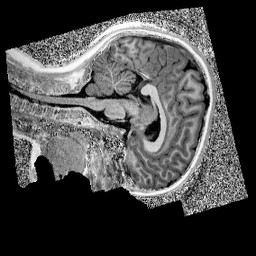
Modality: UNIT1
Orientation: sagittal
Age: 11
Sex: female
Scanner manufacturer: siemens
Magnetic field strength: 3 T
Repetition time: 4 s
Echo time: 0.00299 s